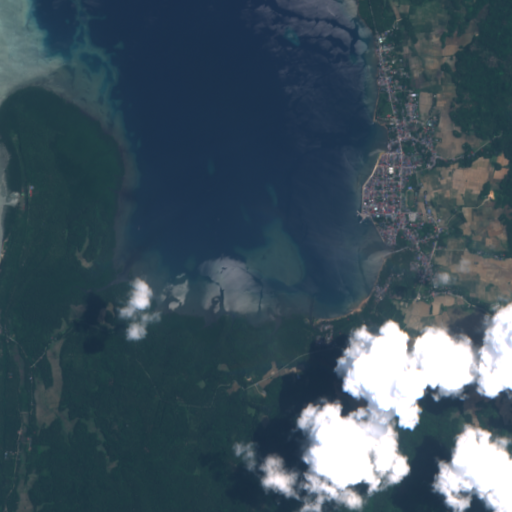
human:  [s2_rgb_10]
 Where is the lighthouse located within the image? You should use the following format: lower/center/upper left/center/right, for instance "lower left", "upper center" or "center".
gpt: The lighthouse is located in the center right of the image.
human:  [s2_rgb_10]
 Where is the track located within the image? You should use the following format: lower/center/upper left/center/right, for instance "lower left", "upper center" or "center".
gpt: The track is located in the center right of the image.
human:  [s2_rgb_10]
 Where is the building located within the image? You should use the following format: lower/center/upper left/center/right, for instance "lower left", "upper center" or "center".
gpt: There is no building in the image.